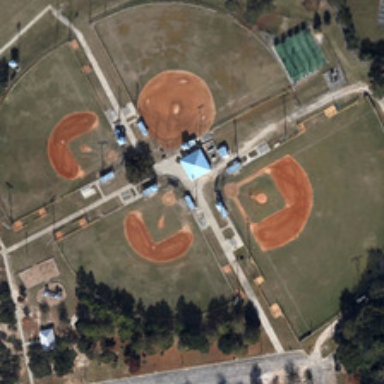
Some sparse green trees are around four baseball fields .